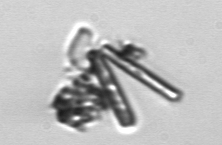
Label: Thalassionema